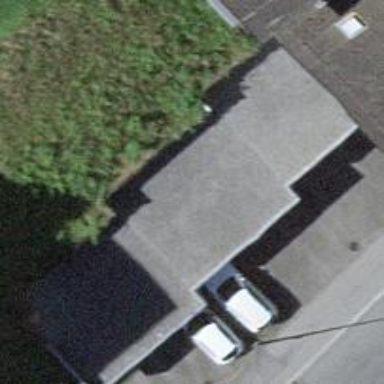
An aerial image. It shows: Group of garages.